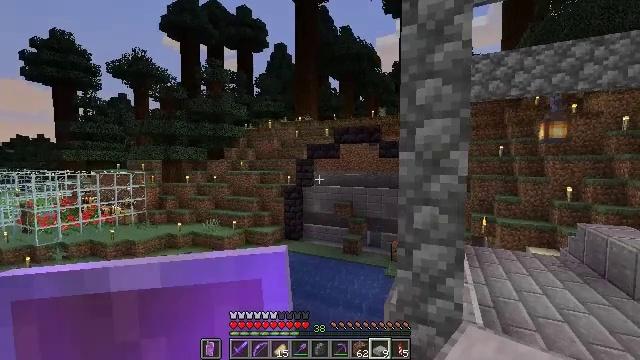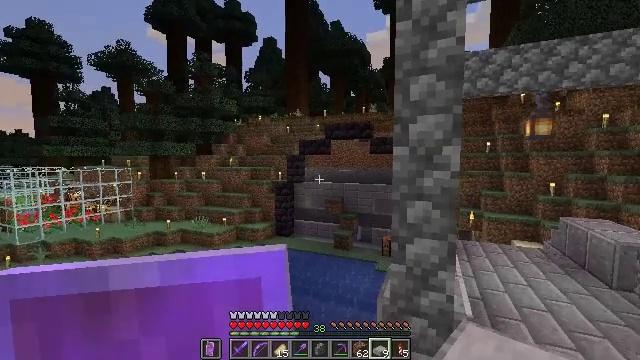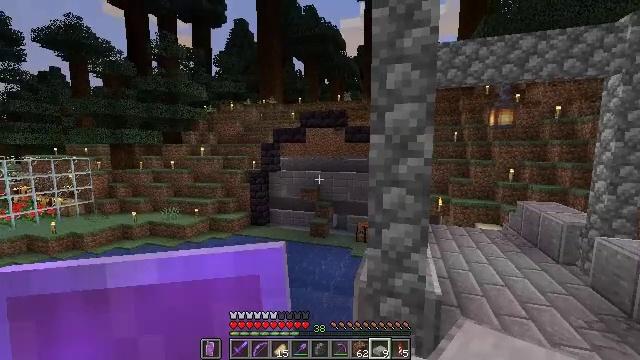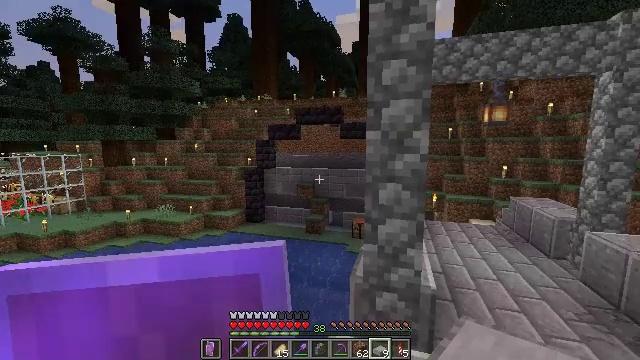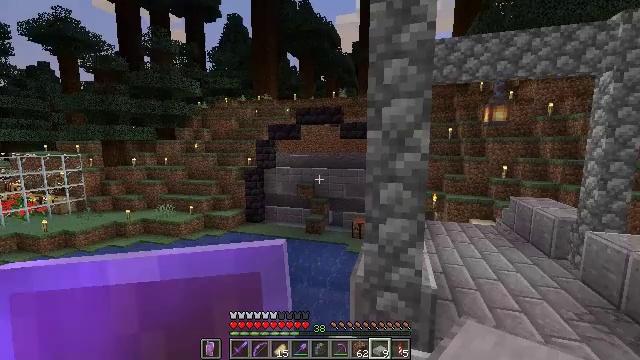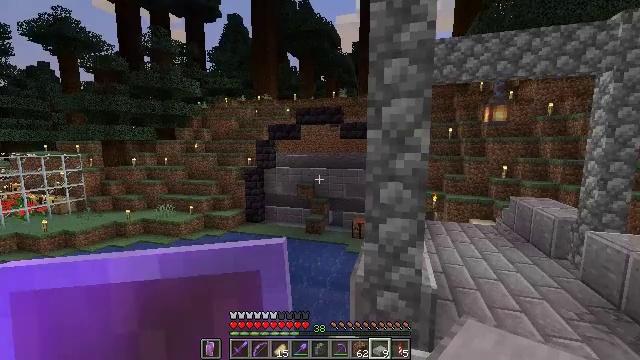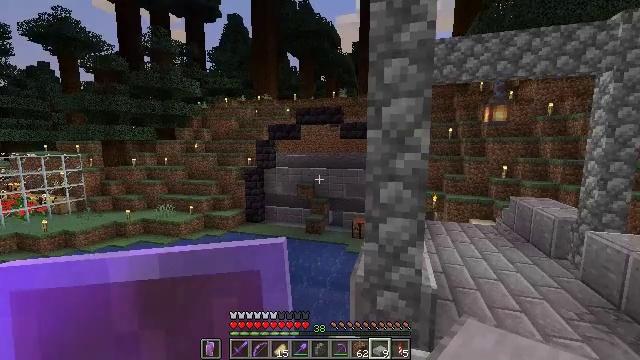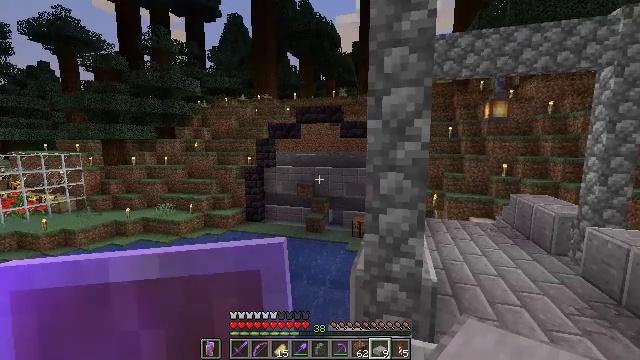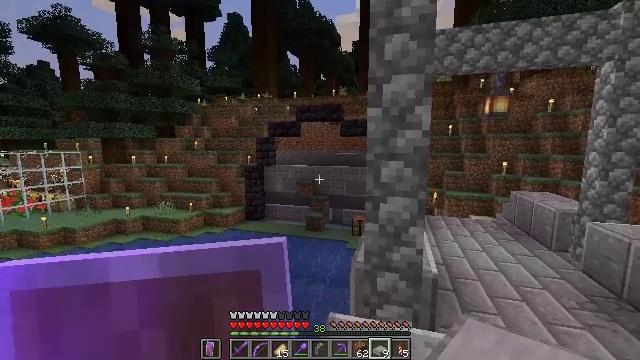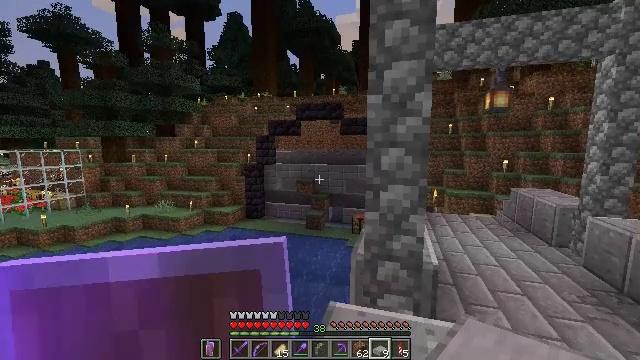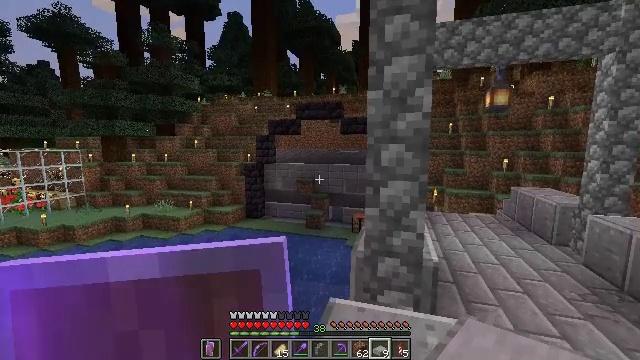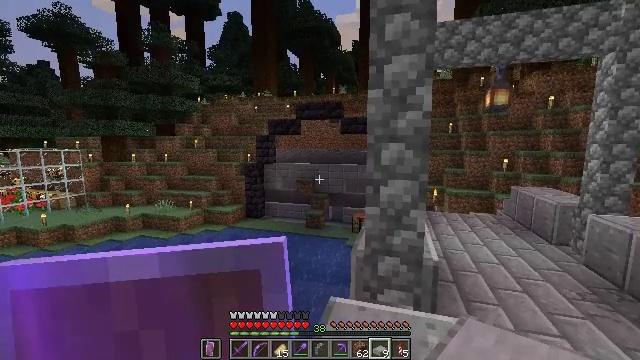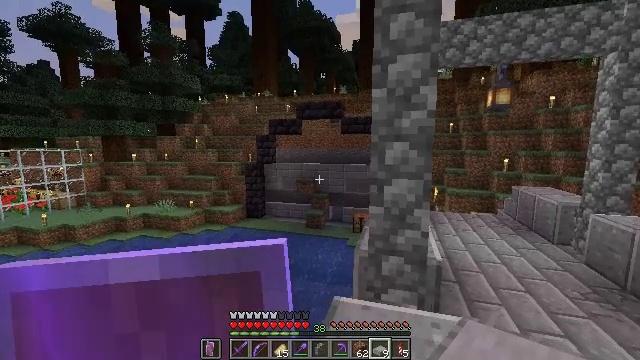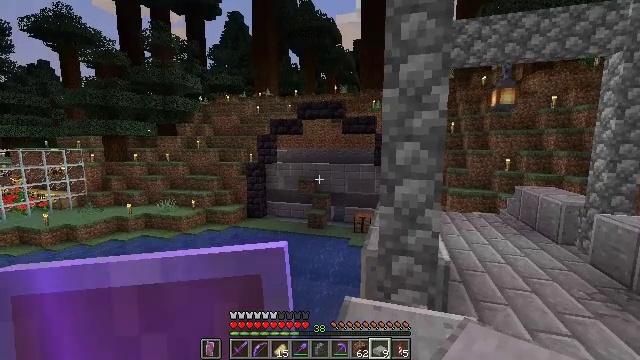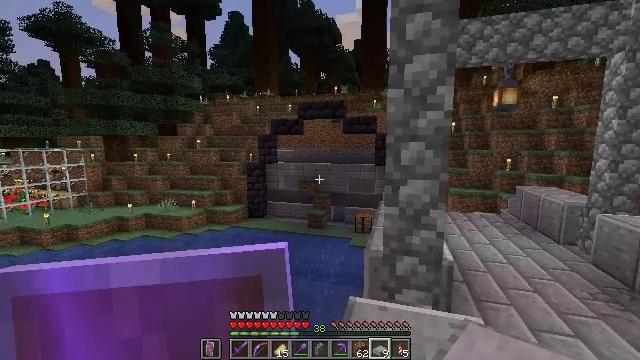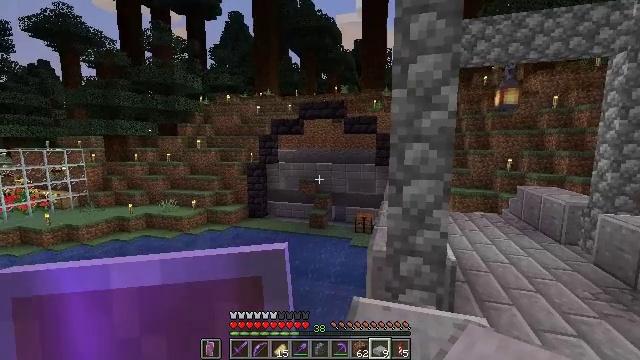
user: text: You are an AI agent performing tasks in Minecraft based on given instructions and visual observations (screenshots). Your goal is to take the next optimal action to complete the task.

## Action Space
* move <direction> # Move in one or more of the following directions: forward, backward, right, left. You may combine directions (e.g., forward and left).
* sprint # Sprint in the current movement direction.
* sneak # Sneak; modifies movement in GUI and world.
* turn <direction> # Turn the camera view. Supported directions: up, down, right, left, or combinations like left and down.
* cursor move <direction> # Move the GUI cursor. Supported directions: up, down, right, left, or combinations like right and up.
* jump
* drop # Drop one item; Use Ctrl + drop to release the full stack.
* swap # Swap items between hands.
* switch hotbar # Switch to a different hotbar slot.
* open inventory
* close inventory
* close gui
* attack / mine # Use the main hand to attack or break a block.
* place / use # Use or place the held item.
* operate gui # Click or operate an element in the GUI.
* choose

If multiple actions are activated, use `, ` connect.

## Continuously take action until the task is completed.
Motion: motion action
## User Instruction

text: Craft a smooth stone slab.
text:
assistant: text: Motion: turn right
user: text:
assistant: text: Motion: turn right and down
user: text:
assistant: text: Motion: turn right
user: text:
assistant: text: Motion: no_op
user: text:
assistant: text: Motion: no_op
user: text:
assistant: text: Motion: sneak
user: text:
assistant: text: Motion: sneak
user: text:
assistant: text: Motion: sneak
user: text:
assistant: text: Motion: sneak
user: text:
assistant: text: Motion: sneak
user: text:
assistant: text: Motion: move left, sneak
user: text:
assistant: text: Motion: move left, sneak
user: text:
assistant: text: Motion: move left, sneak
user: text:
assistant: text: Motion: move left, sneak
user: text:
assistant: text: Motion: move left, sneak
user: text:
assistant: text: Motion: move left, sneak
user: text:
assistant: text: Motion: move left, sneak
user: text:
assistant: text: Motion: move left, sneak, turn right
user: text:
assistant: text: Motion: move left, sneak
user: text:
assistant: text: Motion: move left, sneak
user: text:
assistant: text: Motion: move left, sneak
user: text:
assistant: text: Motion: move left, sneak, turn right and up
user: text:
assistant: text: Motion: move left, sneak
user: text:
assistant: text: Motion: sneak
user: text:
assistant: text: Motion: sneak, turn right and up
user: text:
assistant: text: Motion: sneak
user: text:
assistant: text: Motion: sneak
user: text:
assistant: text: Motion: sneak
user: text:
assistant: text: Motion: sneak
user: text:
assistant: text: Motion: sneak